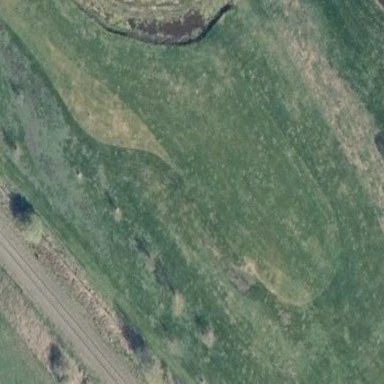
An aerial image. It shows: Golf fairway in the image.